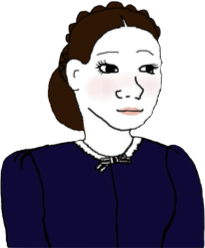
Label: 5_Trad_Wife